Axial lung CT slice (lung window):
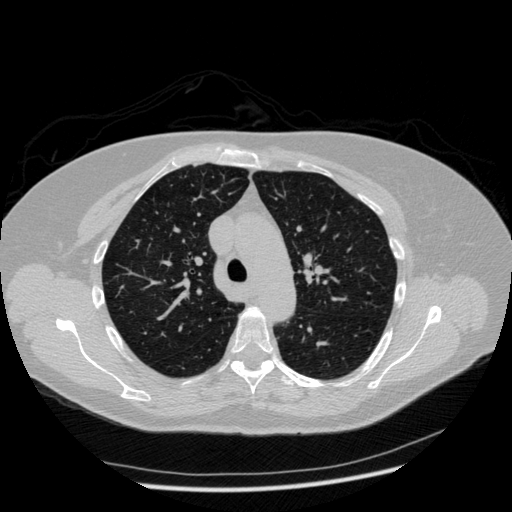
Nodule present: no